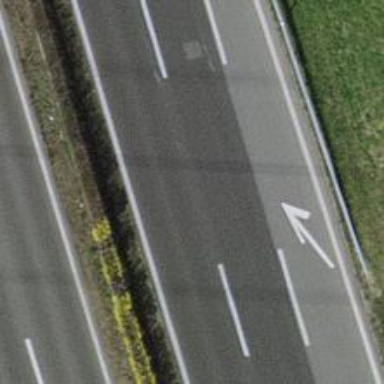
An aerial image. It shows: Asphalt motorway.